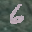
Label: 6